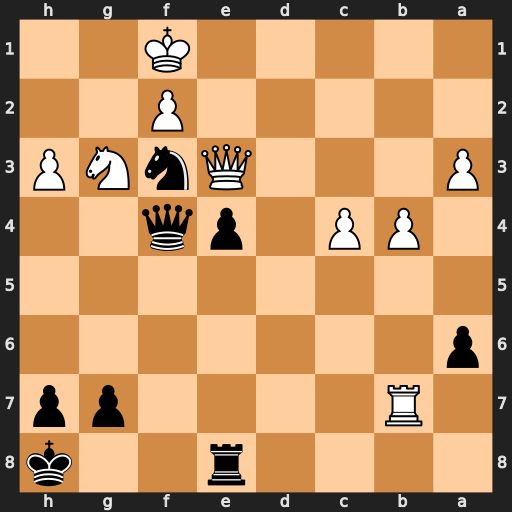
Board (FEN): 4r2k/1R4pp/p7/8/1PP1pq2/P3QnNP/5P2/5K2
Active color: b
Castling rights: -
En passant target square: -
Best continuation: Rd8 Nxe4 Rd1+ Ke2 Re1+ Kd3 Rxe3+